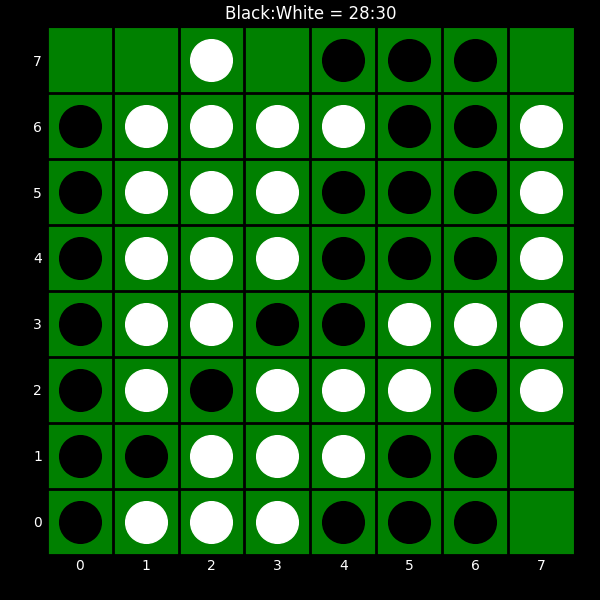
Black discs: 28
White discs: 30